Field crop: maize
Growth stage: 2
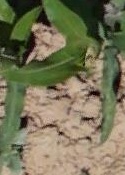
Species: maize